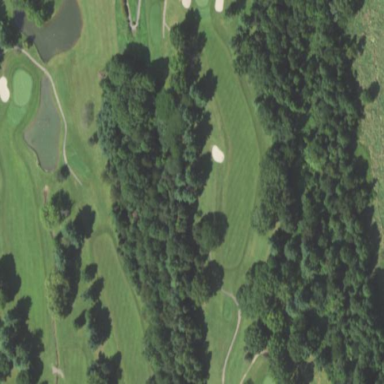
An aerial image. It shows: Area with grass used as rough in golf course.